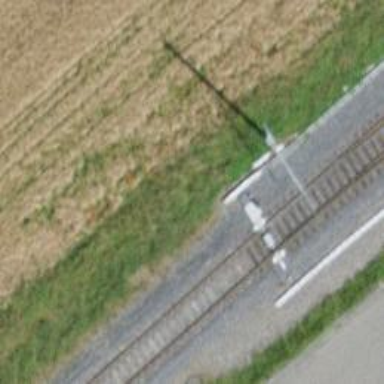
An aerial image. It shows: Railway switch.